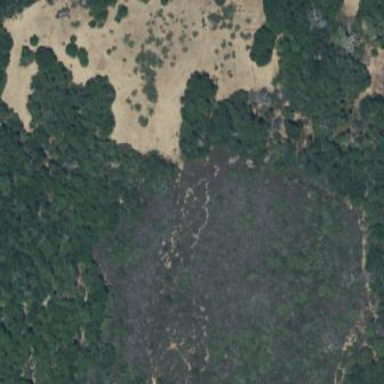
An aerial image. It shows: Patch of scrub vegetation.